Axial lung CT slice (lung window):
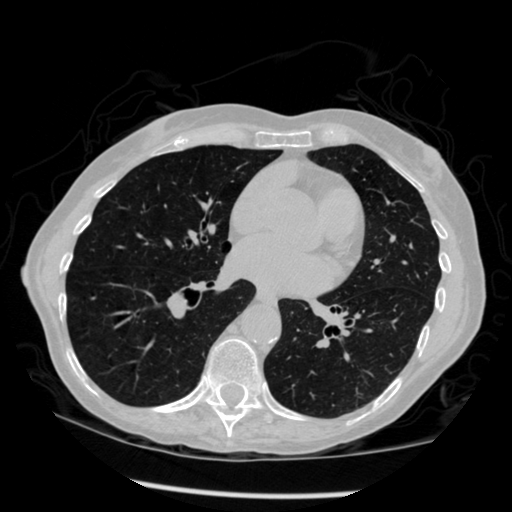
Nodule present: no